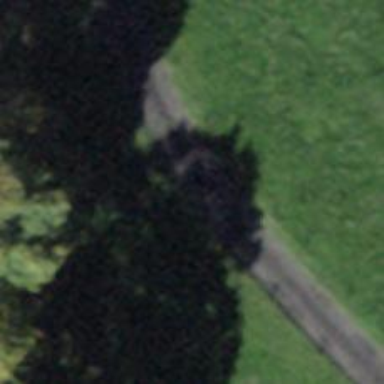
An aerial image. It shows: Well-maintained track road of grade 1.